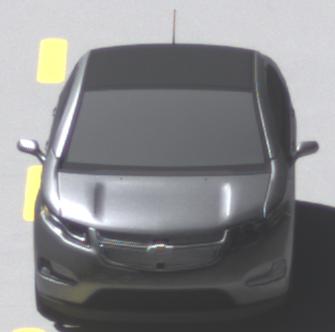
Make: Chevrolet
Model: Volt
Detailed model: Volt
Model produced from: 2011/11
Model produced until: 2014/08
Doors: 5
Color: gray
Road condition: dry road
Daytime: midday
Contrast: high contrast